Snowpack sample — Buffalo Mountain, Silverthorne, Colorado, USA (2/22/26, 2:02 PM MST)
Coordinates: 39.622, -106.113
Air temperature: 33 °F
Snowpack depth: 63 cm
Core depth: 20 cm
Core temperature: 24.8 °F
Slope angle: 11°, slope face: 116°
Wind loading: low
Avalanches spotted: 0
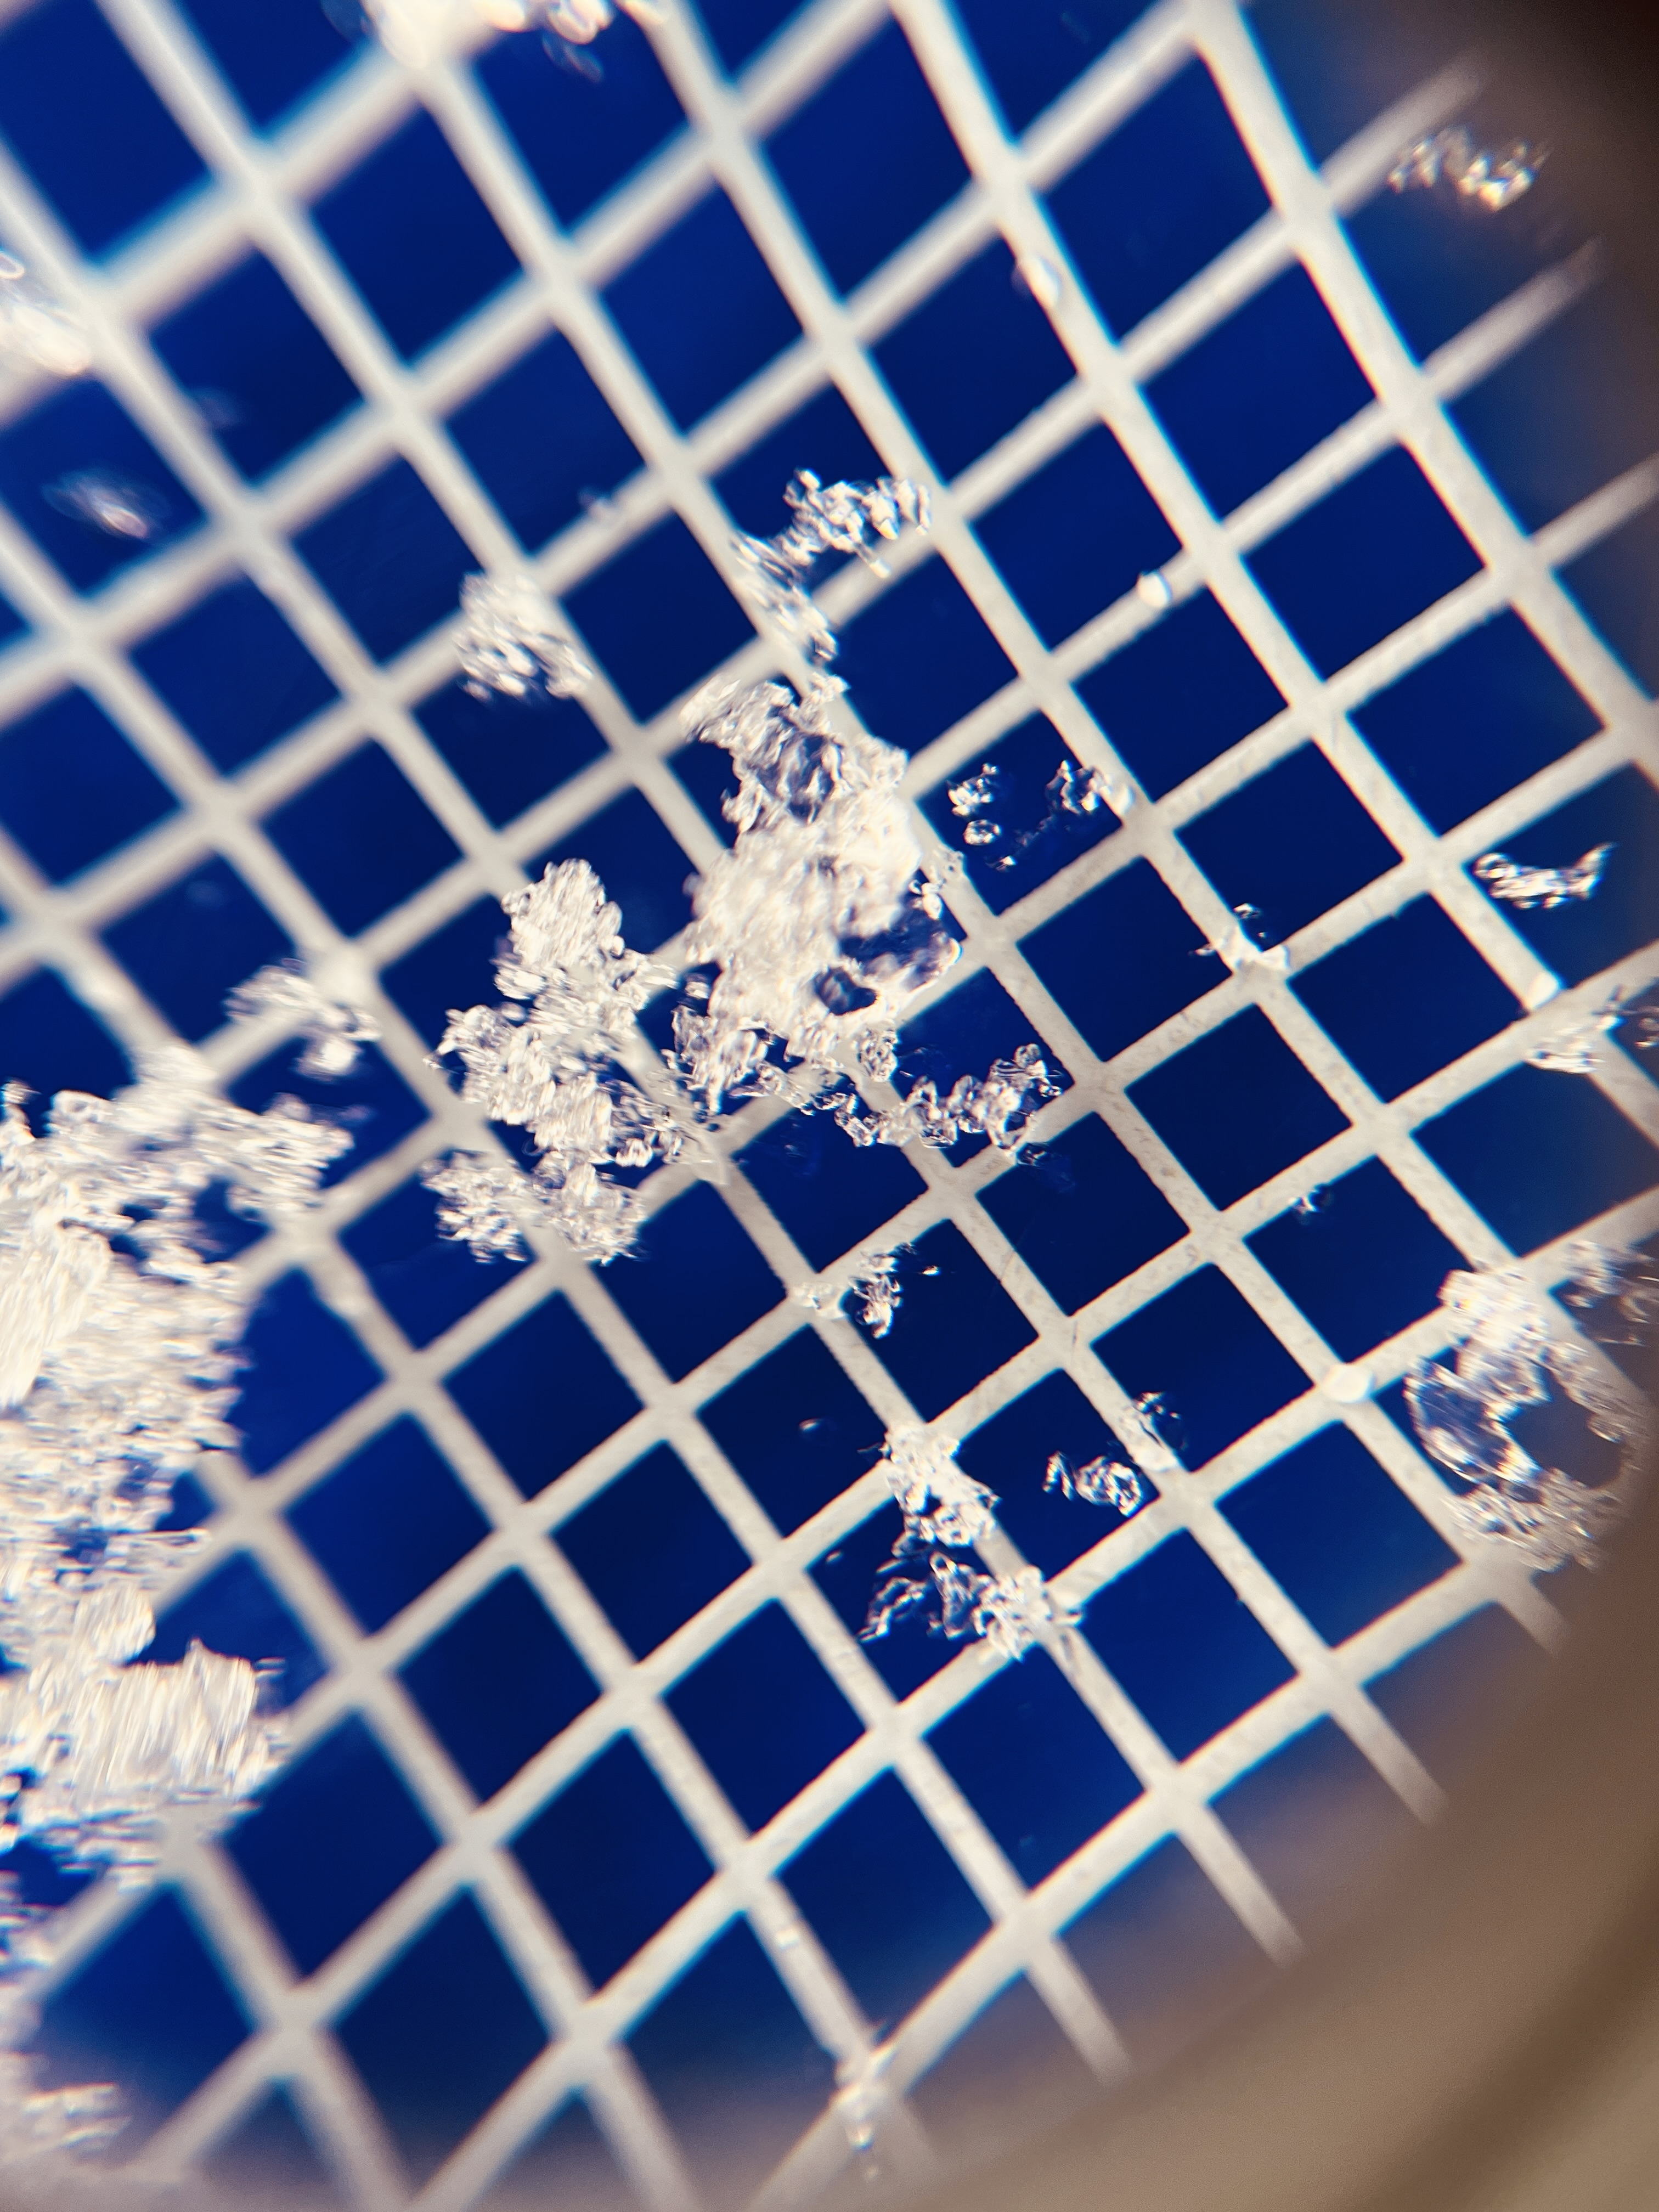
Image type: magnified_profile
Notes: In a firebreak similar to site 1, minimal wind loading with no spotted avalanches (not many faces in view though)